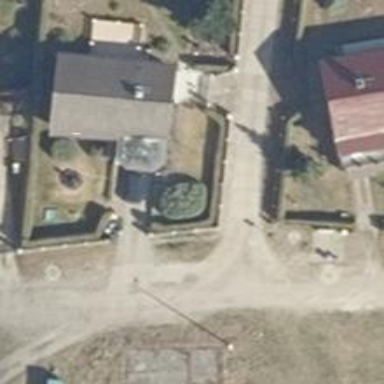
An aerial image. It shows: Driveway.